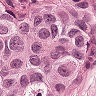
Metastatic tissue present: yes